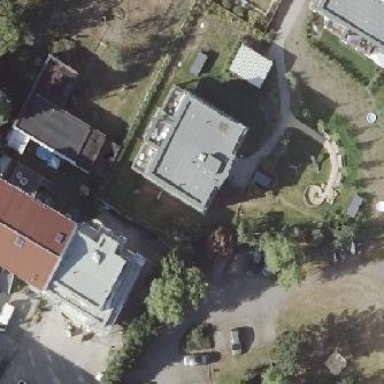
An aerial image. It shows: Flat-roofed apartment building.